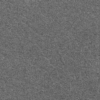
Label: dusty